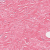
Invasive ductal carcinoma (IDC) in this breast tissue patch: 0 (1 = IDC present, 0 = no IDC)